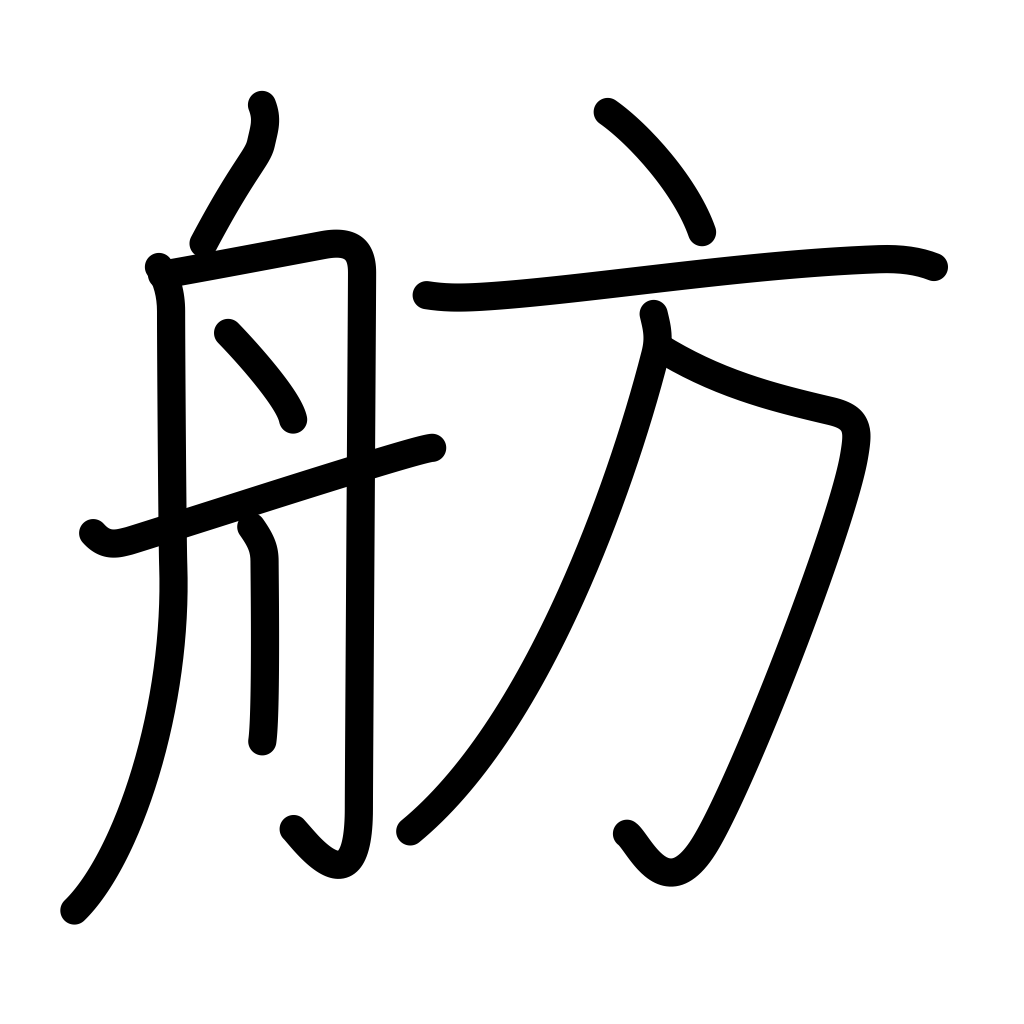
Meaning: moor, berth